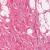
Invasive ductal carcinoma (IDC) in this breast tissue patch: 0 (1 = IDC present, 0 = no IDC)